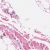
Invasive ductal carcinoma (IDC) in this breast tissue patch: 0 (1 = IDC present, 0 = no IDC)